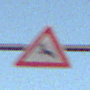
Verkehrszeichen: WildwechselRechts
Umgebung: Outdoor, Nature
Tageszeit: SunriseSunset
Wetter: Clear
Licht: Natural
Jahreszeit: NotSpecified
Kontrast: LowContrast